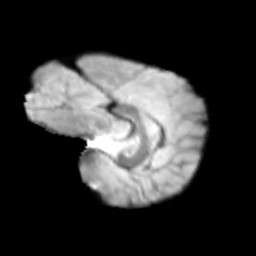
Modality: T2w
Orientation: sagittal
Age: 11
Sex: female
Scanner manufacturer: siemens
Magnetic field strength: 3 T
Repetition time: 3.8 s
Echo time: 0.07 s